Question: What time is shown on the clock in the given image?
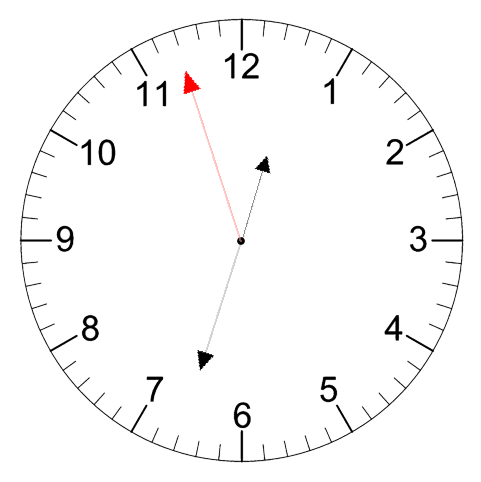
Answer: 12:32:57